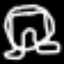
Label: pants